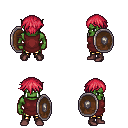
a pixel art fantasy rpg character, male body template, orc, green skin, maroon tunic, gold greaves, ruby red short bangs hairstyle, maroon shoes, shield, four views (front, back, left, right), 2x2 character sprite sheet, small pixel art, hard edges, no anti-aliasing